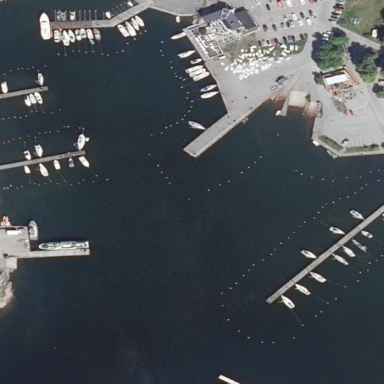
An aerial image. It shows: Marina on leisure land.